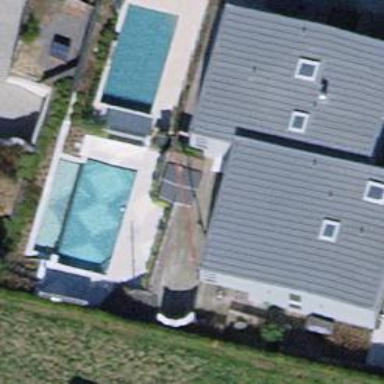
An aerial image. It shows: Swimming pool shop.